Question: I have column has repeated values, I want to group them and get the max value of these grouped because the column has Repeated values, so I want to know how many the value has repeated then get the max value from these grouped values

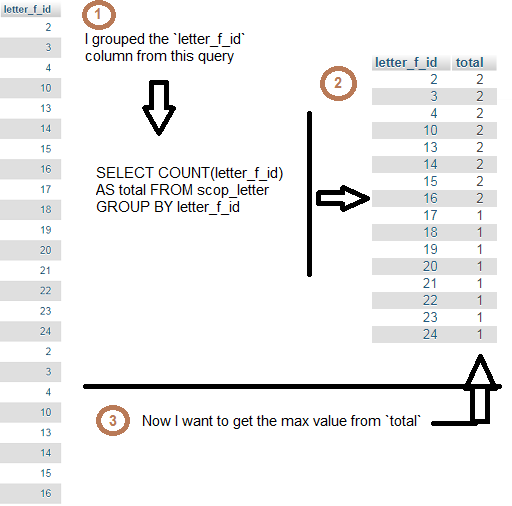
Answer: - 'Group By'<URL>
Try:
'''
SELECT MAX(dt.total)
FROM
(
SELECT COUNT(letter_f_id) AS total
FROM scop_letter
GROUP BY letter_f_id
) AS dt
'''